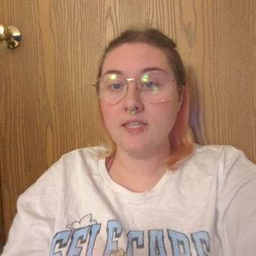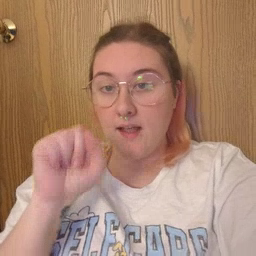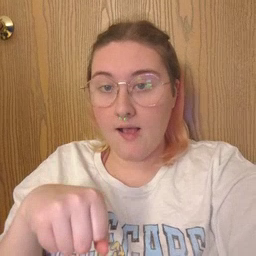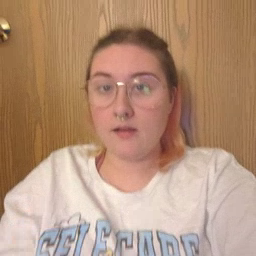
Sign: can